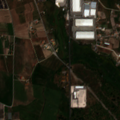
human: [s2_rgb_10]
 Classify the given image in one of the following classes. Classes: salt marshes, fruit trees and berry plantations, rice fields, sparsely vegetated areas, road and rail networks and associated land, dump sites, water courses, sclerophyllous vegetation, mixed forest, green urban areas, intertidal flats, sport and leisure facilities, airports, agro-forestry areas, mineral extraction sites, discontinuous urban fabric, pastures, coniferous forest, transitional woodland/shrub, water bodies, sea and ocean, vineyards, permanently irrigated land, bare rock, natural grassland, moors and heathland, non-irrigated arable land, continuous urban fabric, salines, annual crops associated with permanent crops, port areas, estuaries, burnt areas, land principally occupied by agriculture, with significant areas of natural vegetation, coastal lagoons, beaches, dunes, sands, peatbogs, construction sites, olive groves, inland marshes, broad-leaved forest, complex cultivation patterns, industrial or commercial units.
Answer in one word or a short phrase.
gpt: industrial or commercial units, permanently irrigated land, complex cultivation patterns, mixed forest